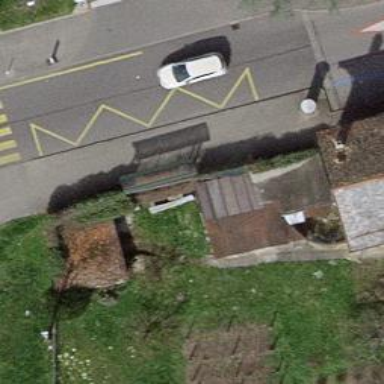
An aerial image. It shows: Shed.